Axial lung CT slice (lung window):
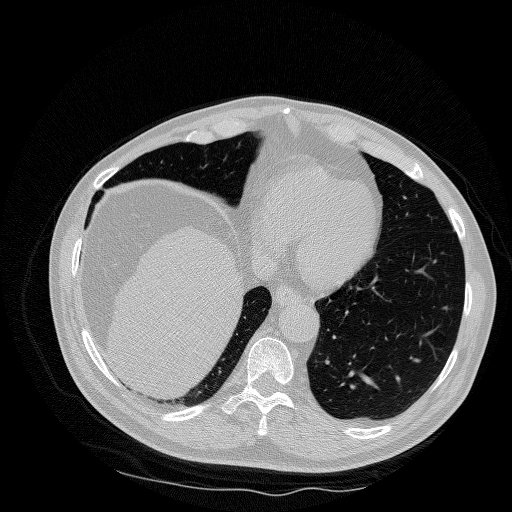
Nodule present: no